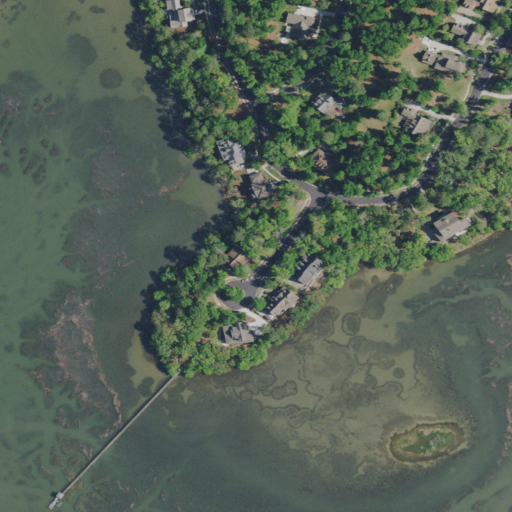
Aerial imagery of cape in South Carolina named Plowman Point containing herbaceous wetlands, open development, evergreen forest, open water, woody wetlands, mixed forest, low intensity development, and medium intensity development